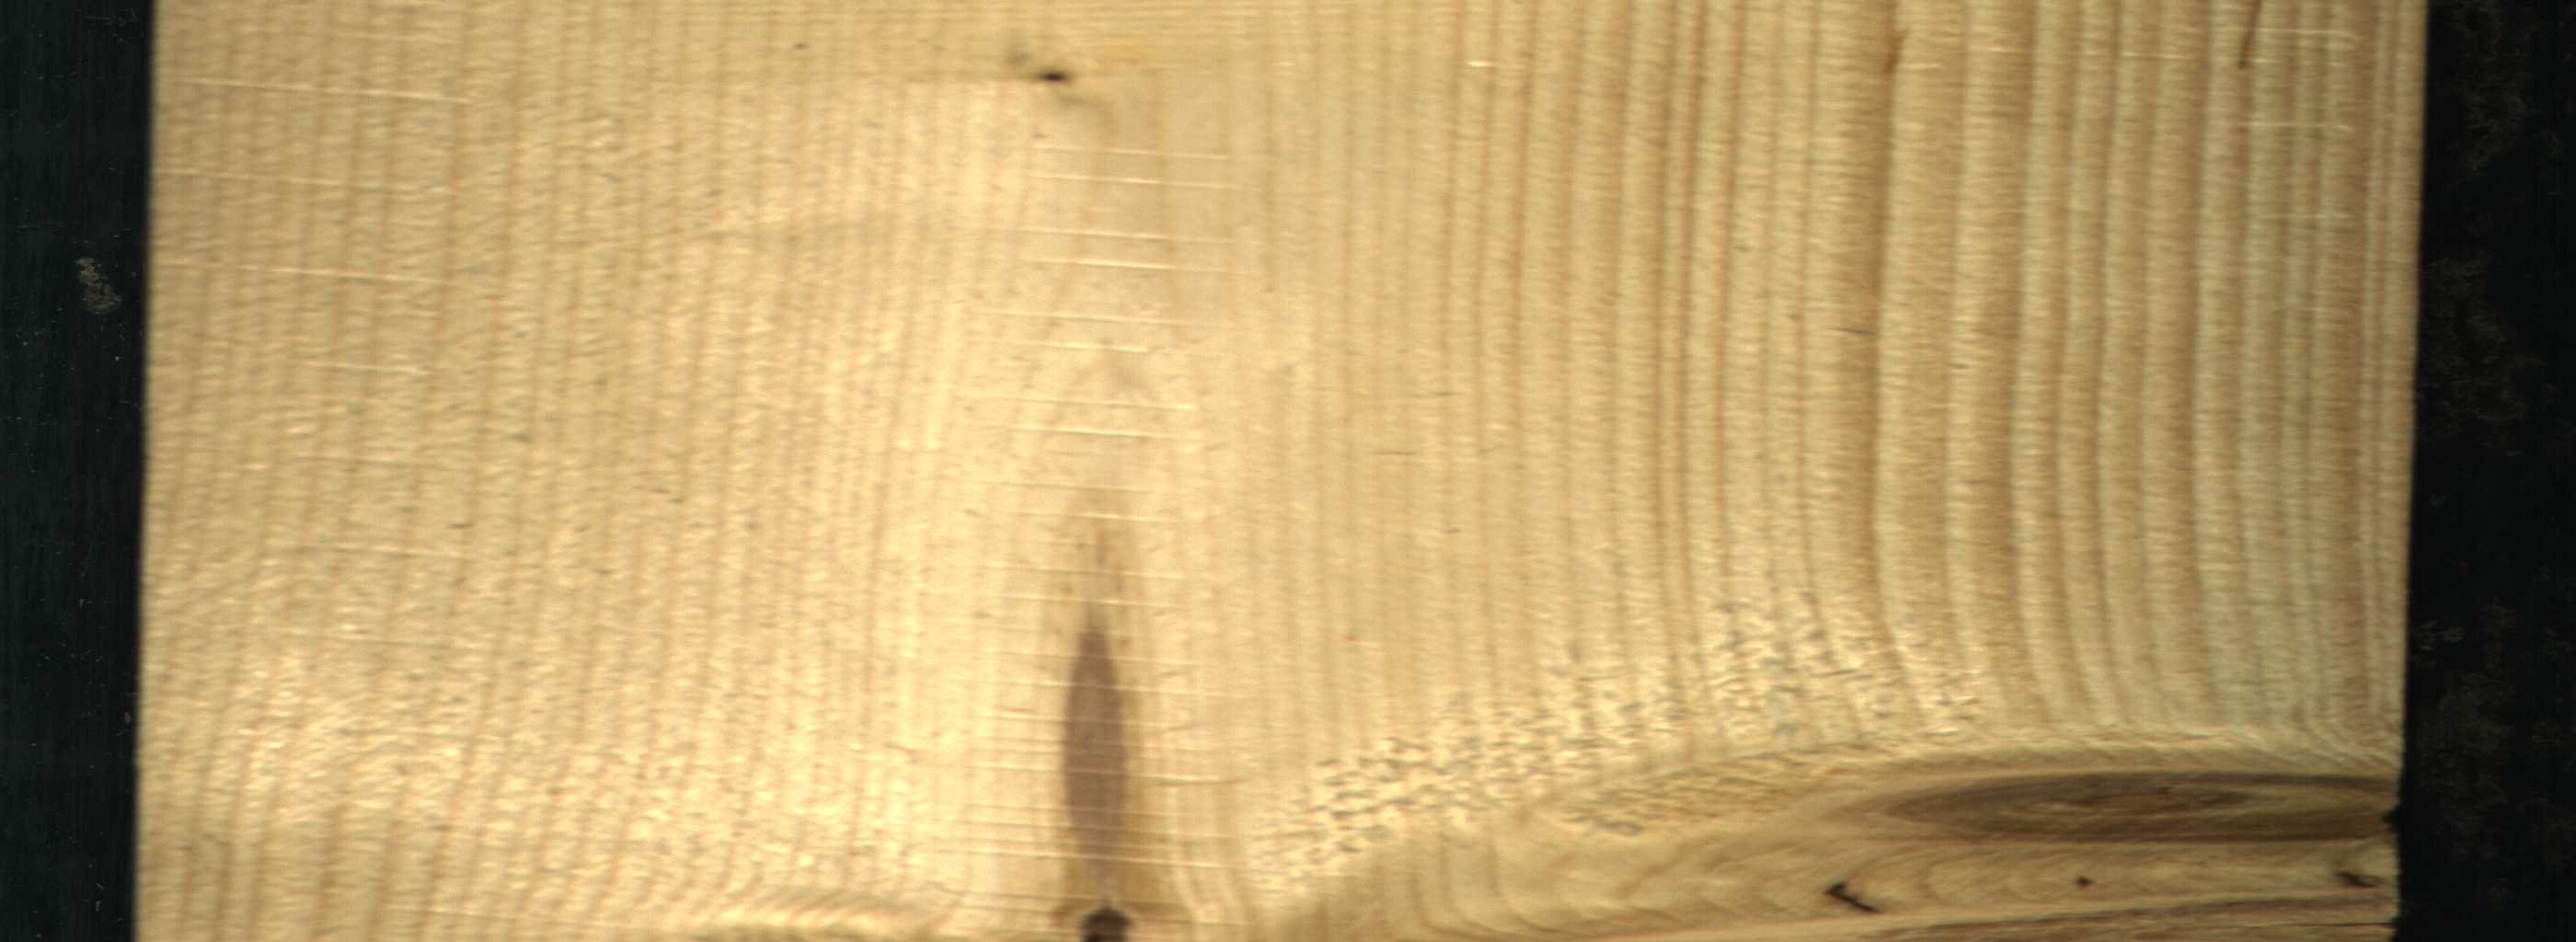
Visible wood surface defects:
Marrow
Dead_Knot
Live_Knot